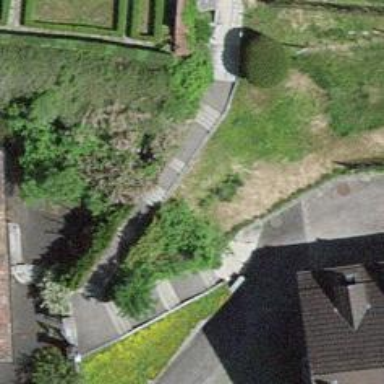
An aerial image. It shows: Road with steps.